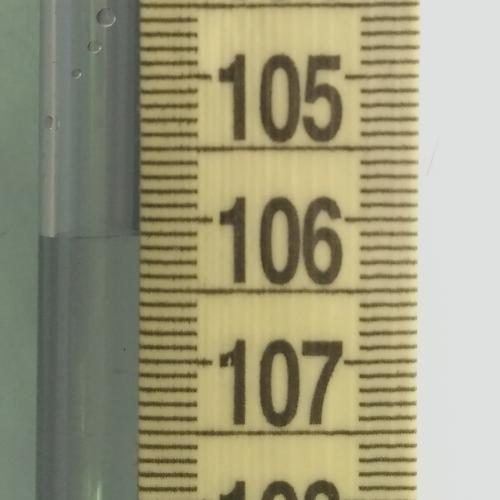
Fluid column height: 106.1 cm